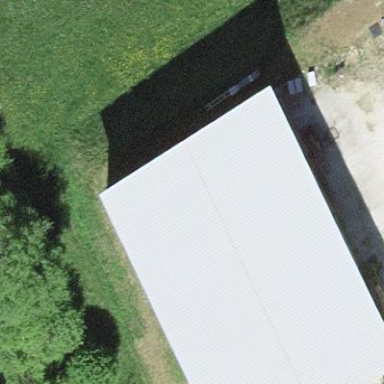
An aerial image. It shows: Warehouse building.